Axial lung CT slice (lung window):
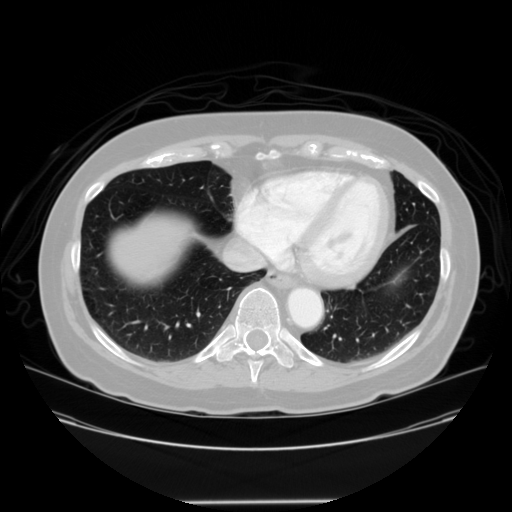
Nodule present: no